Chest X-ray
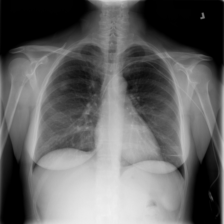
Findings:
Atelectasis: negative
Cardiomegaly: negative
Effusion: negative
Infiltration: negative
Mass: negative
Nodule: negative
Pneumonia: negative
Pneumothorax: negative
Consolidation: negative
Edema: negative
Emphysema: negative
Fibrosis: negative
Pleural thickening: negative
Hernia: negative